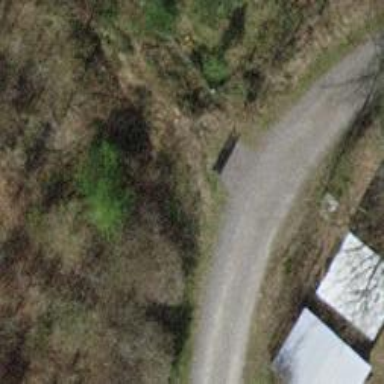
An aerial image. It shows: Black bench.